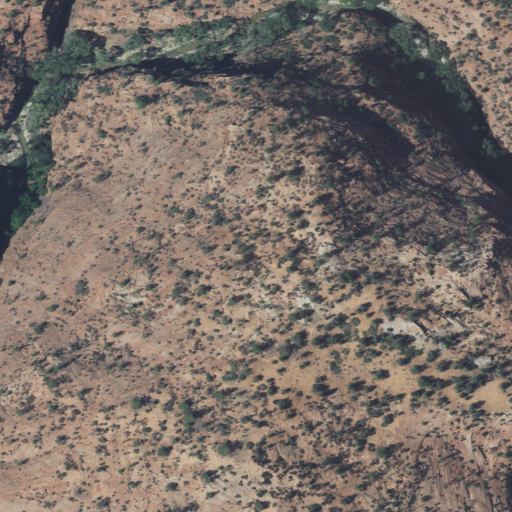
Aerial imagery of mountain in Utah named The Barracks containing shrub and evergreen forest